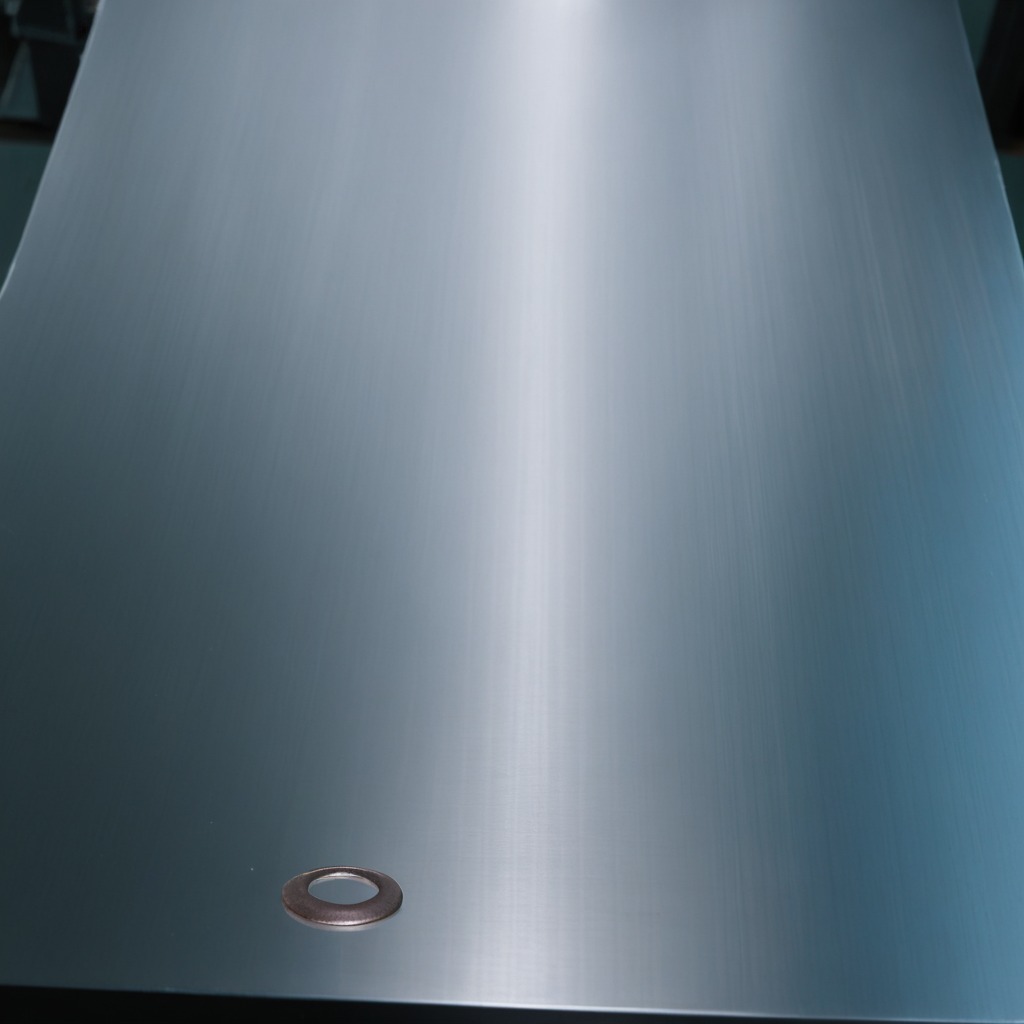
A flat metal washer is lying on a metal table in a machine shop under fluorescent lights.